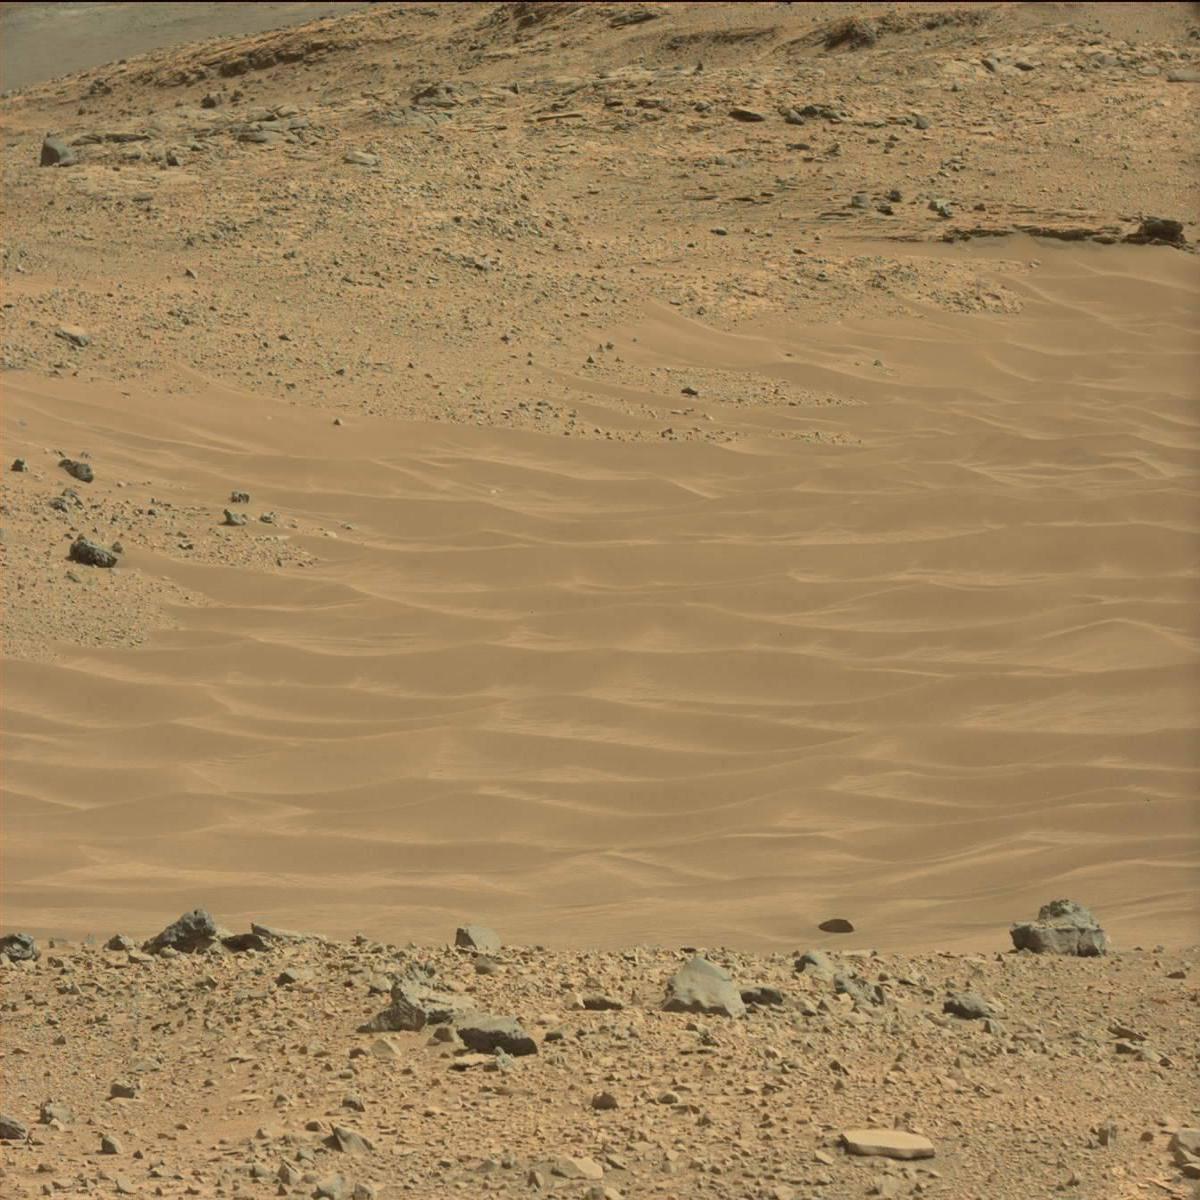
Terrain classes present: Bedrock, Ridge, Rock, Sand / Soil